Question: I am building an iOS static lib using . But when i come to setting the visibility of headers, I can't see any options. Normally there should be some options like . Having compared to some other lib projects, I still can't find the problem...
The screenshot of file inspector when I chose looks like this:

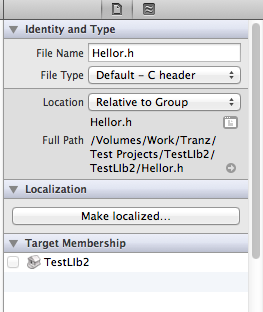
Answer: Things did change since Xcode 4.4. I ask Apple Developer Technical Support for help, and here is reply:
<URL>